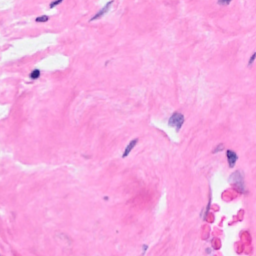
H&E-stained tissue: Breast